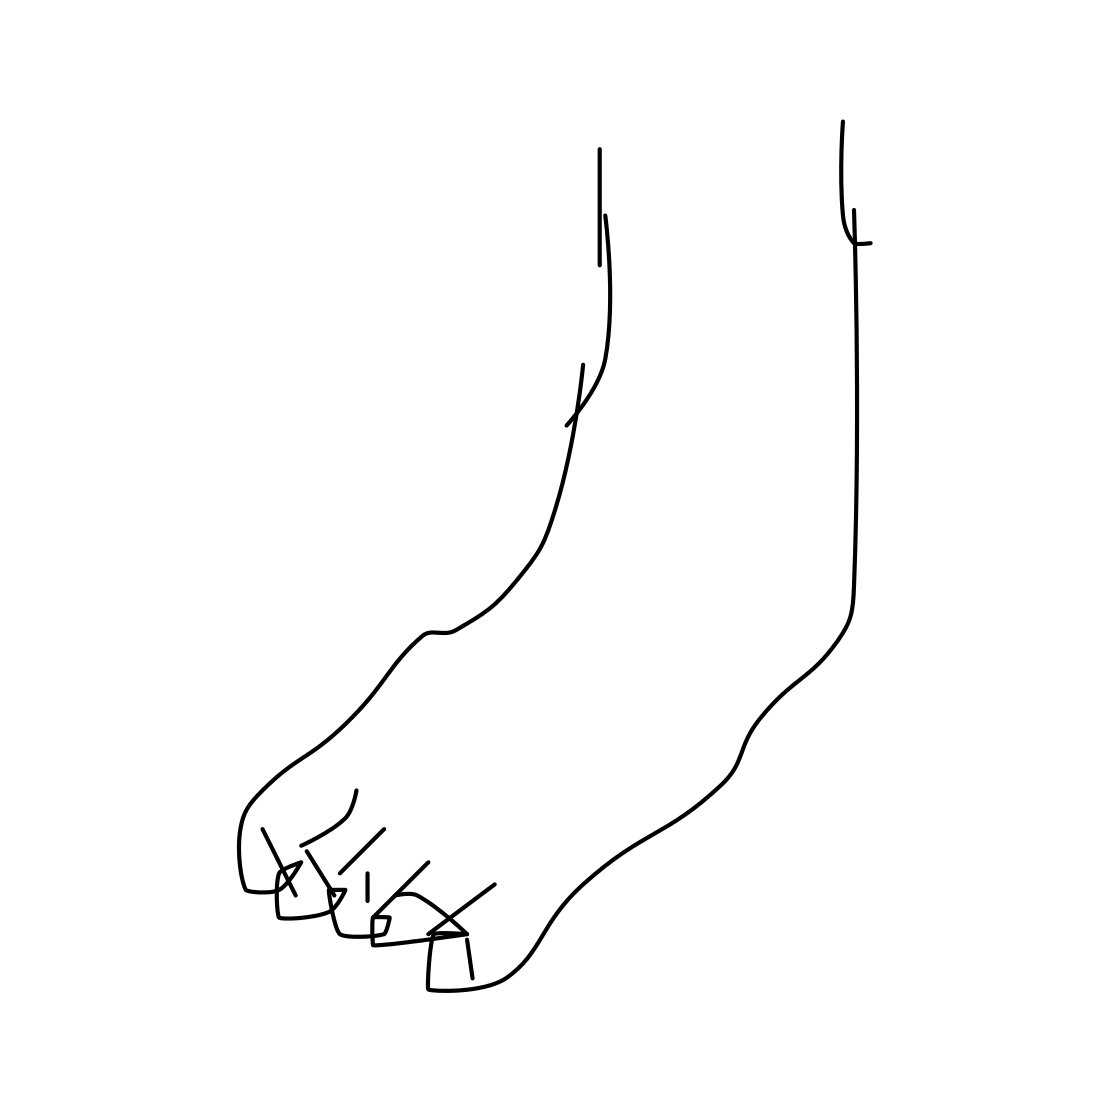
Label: foot